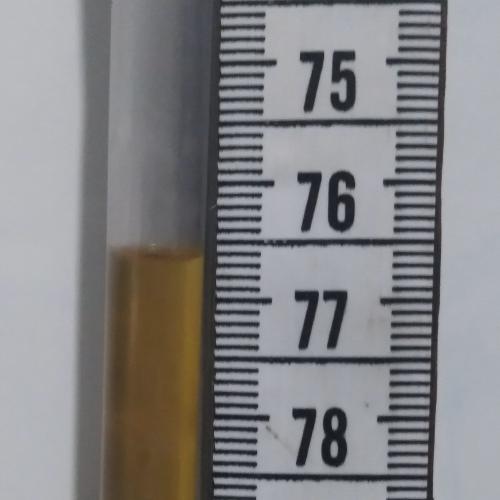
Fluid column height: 76.6 cm